Aerial crown-view tile of a tropical tree (Barro Colorado Island, Panama), acquired 20250414:
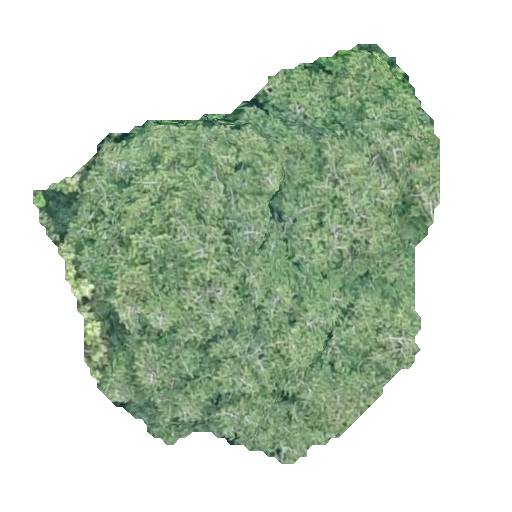
Species: Virola surinamensis
GBIF accepted scientific name: Virola surinamensis
Crown area: 170.433 m²